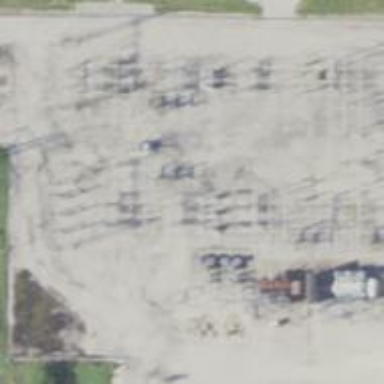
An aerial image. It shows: Switch for power supply.